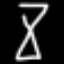
Label: hourglass